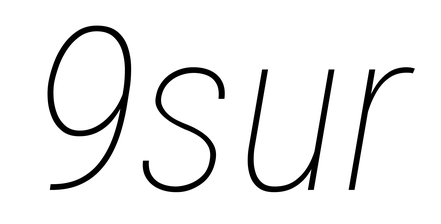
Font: Roboto-Italic_Condensed_Thin_Italic